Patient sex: M
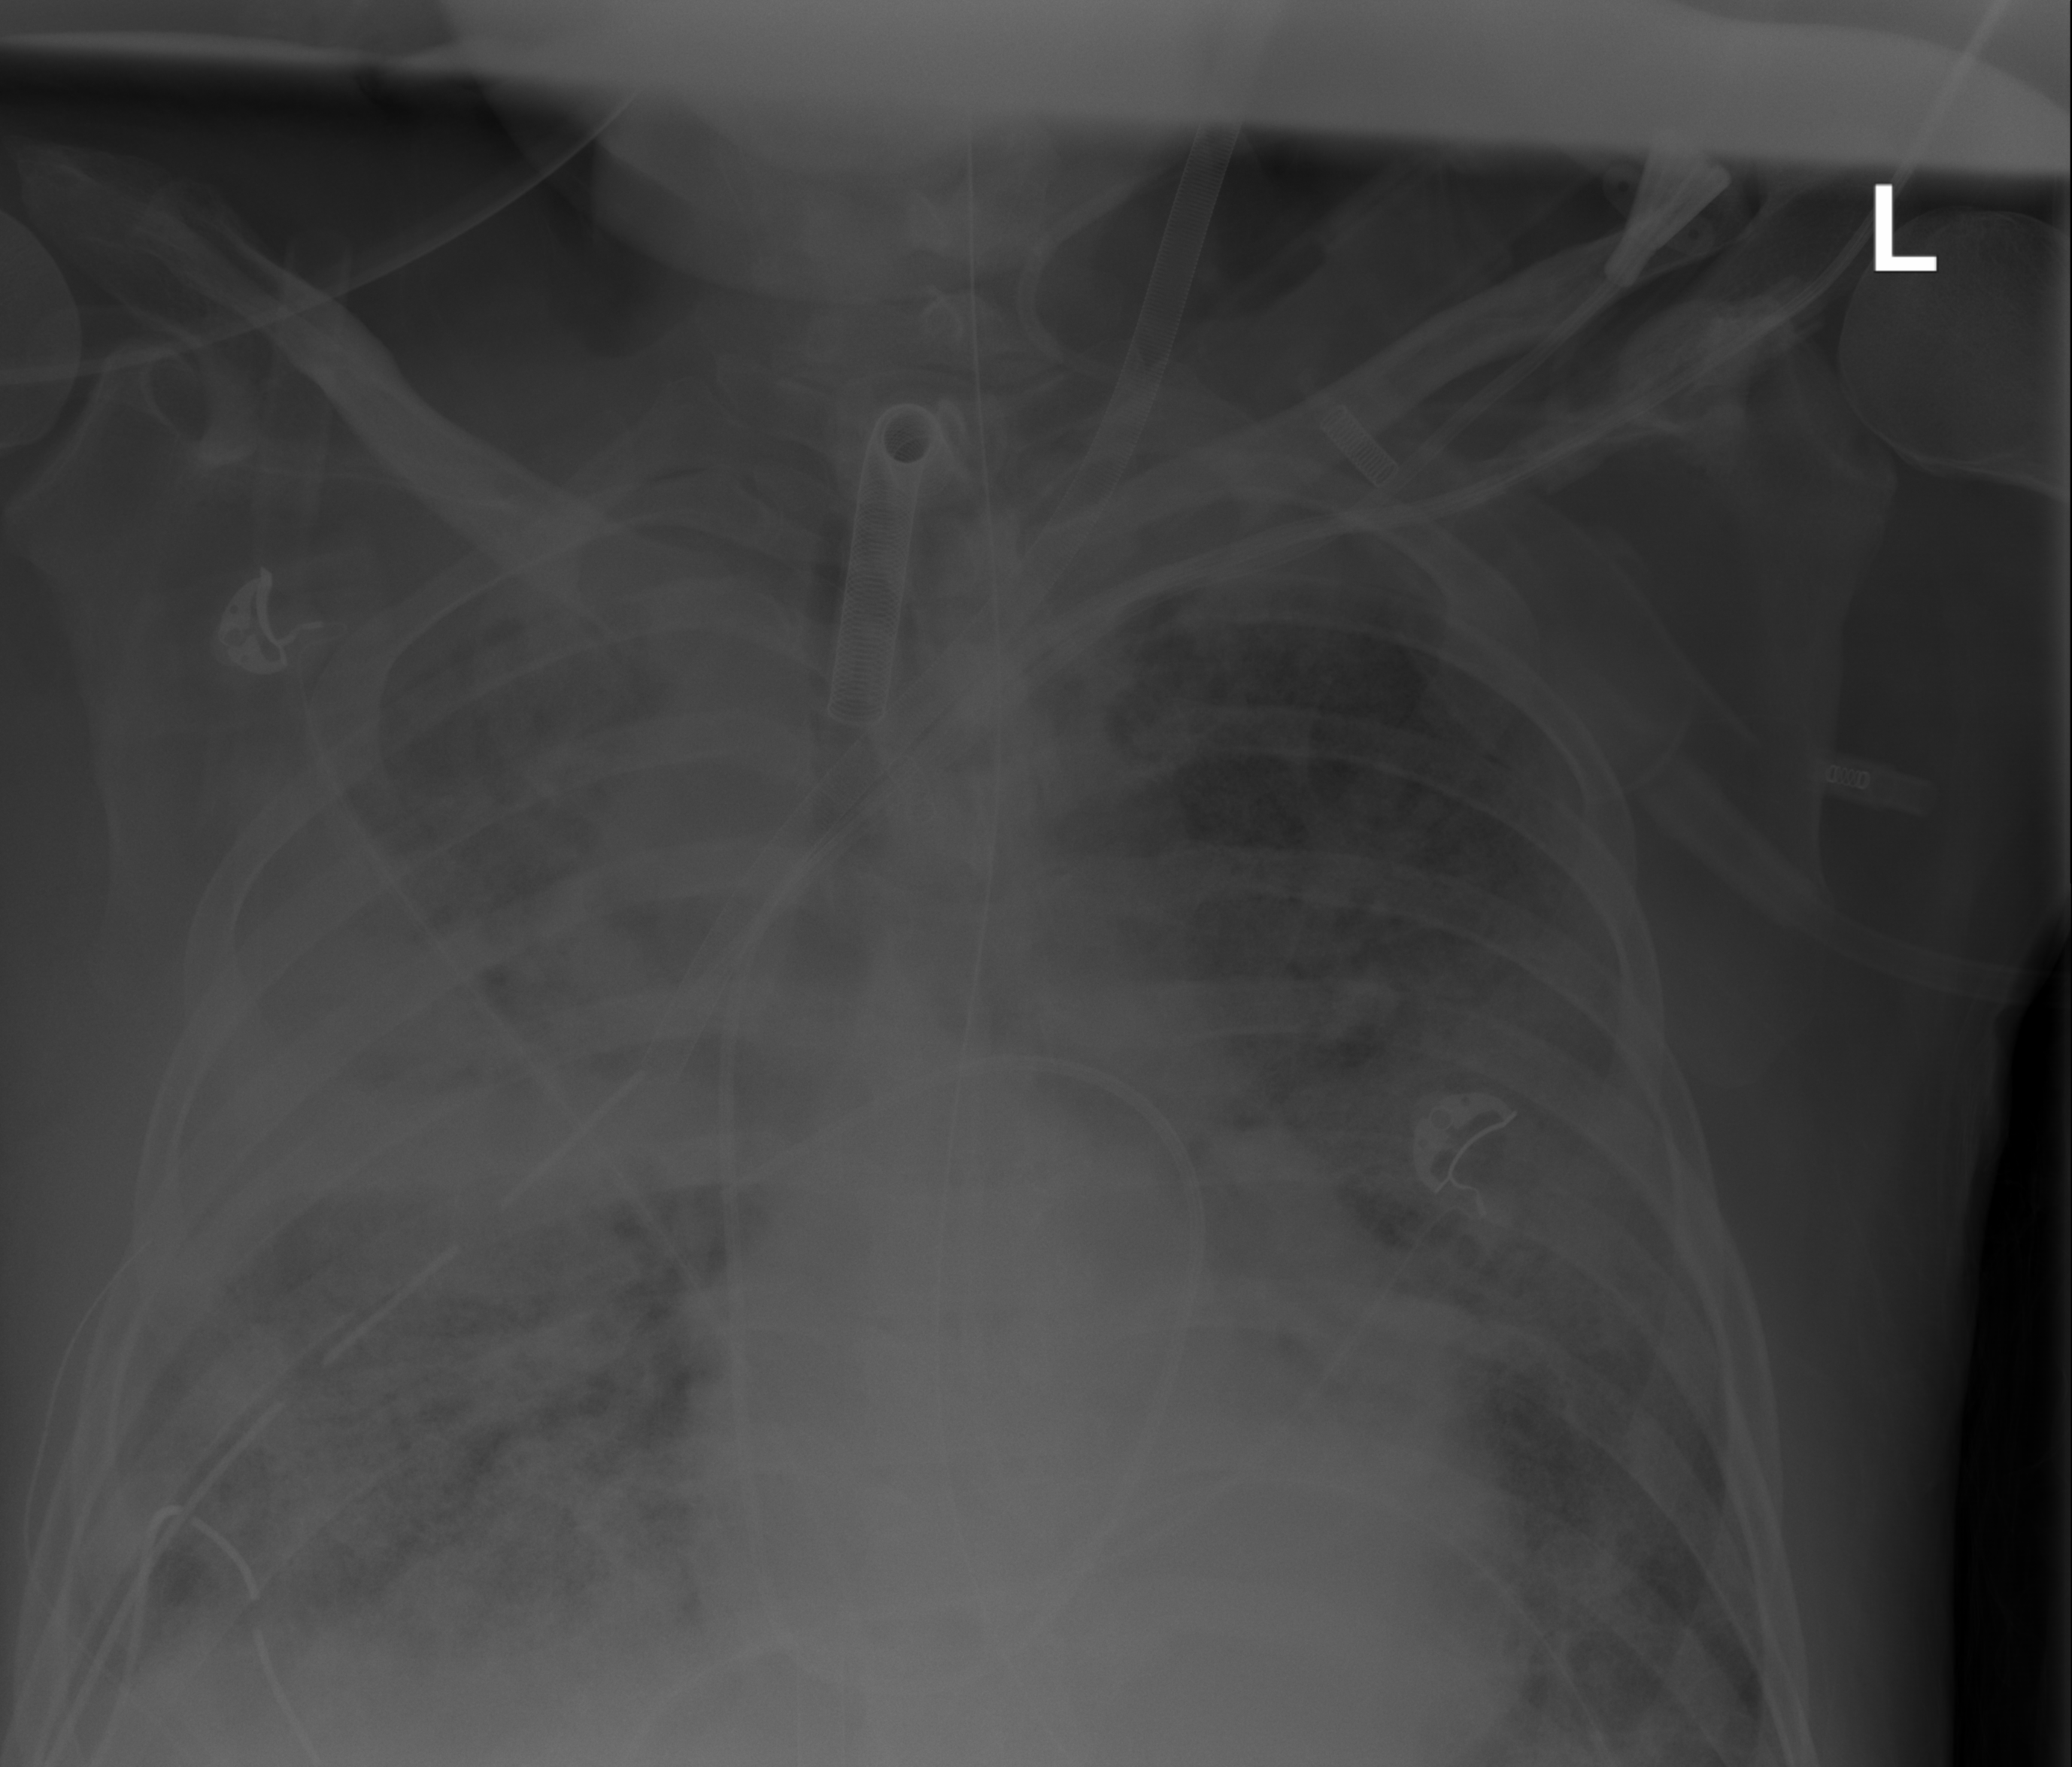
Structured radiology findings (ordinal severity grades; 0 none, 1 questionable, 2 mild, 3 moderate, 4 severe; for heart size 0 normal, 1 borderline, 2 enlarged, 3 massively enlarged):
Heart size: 1
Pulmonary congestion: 3
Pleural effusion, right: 3
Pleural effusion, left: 1
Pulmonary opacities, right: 4
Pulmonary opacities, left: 4
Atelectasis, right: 3
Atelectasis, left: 3